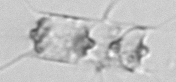
Label: Chaetoceros_didymus